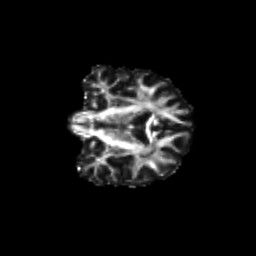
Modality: FA
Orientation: coronal
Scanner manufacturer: siemens
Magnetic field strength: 3 T
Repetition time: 9.2 s
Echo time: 0.084 s